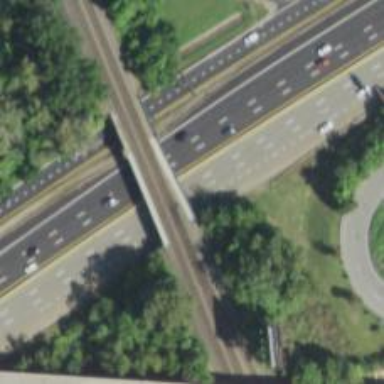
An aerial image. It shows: Urban freeway or expressway.